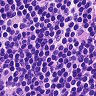
Metastatic tissue present: no